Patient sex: M
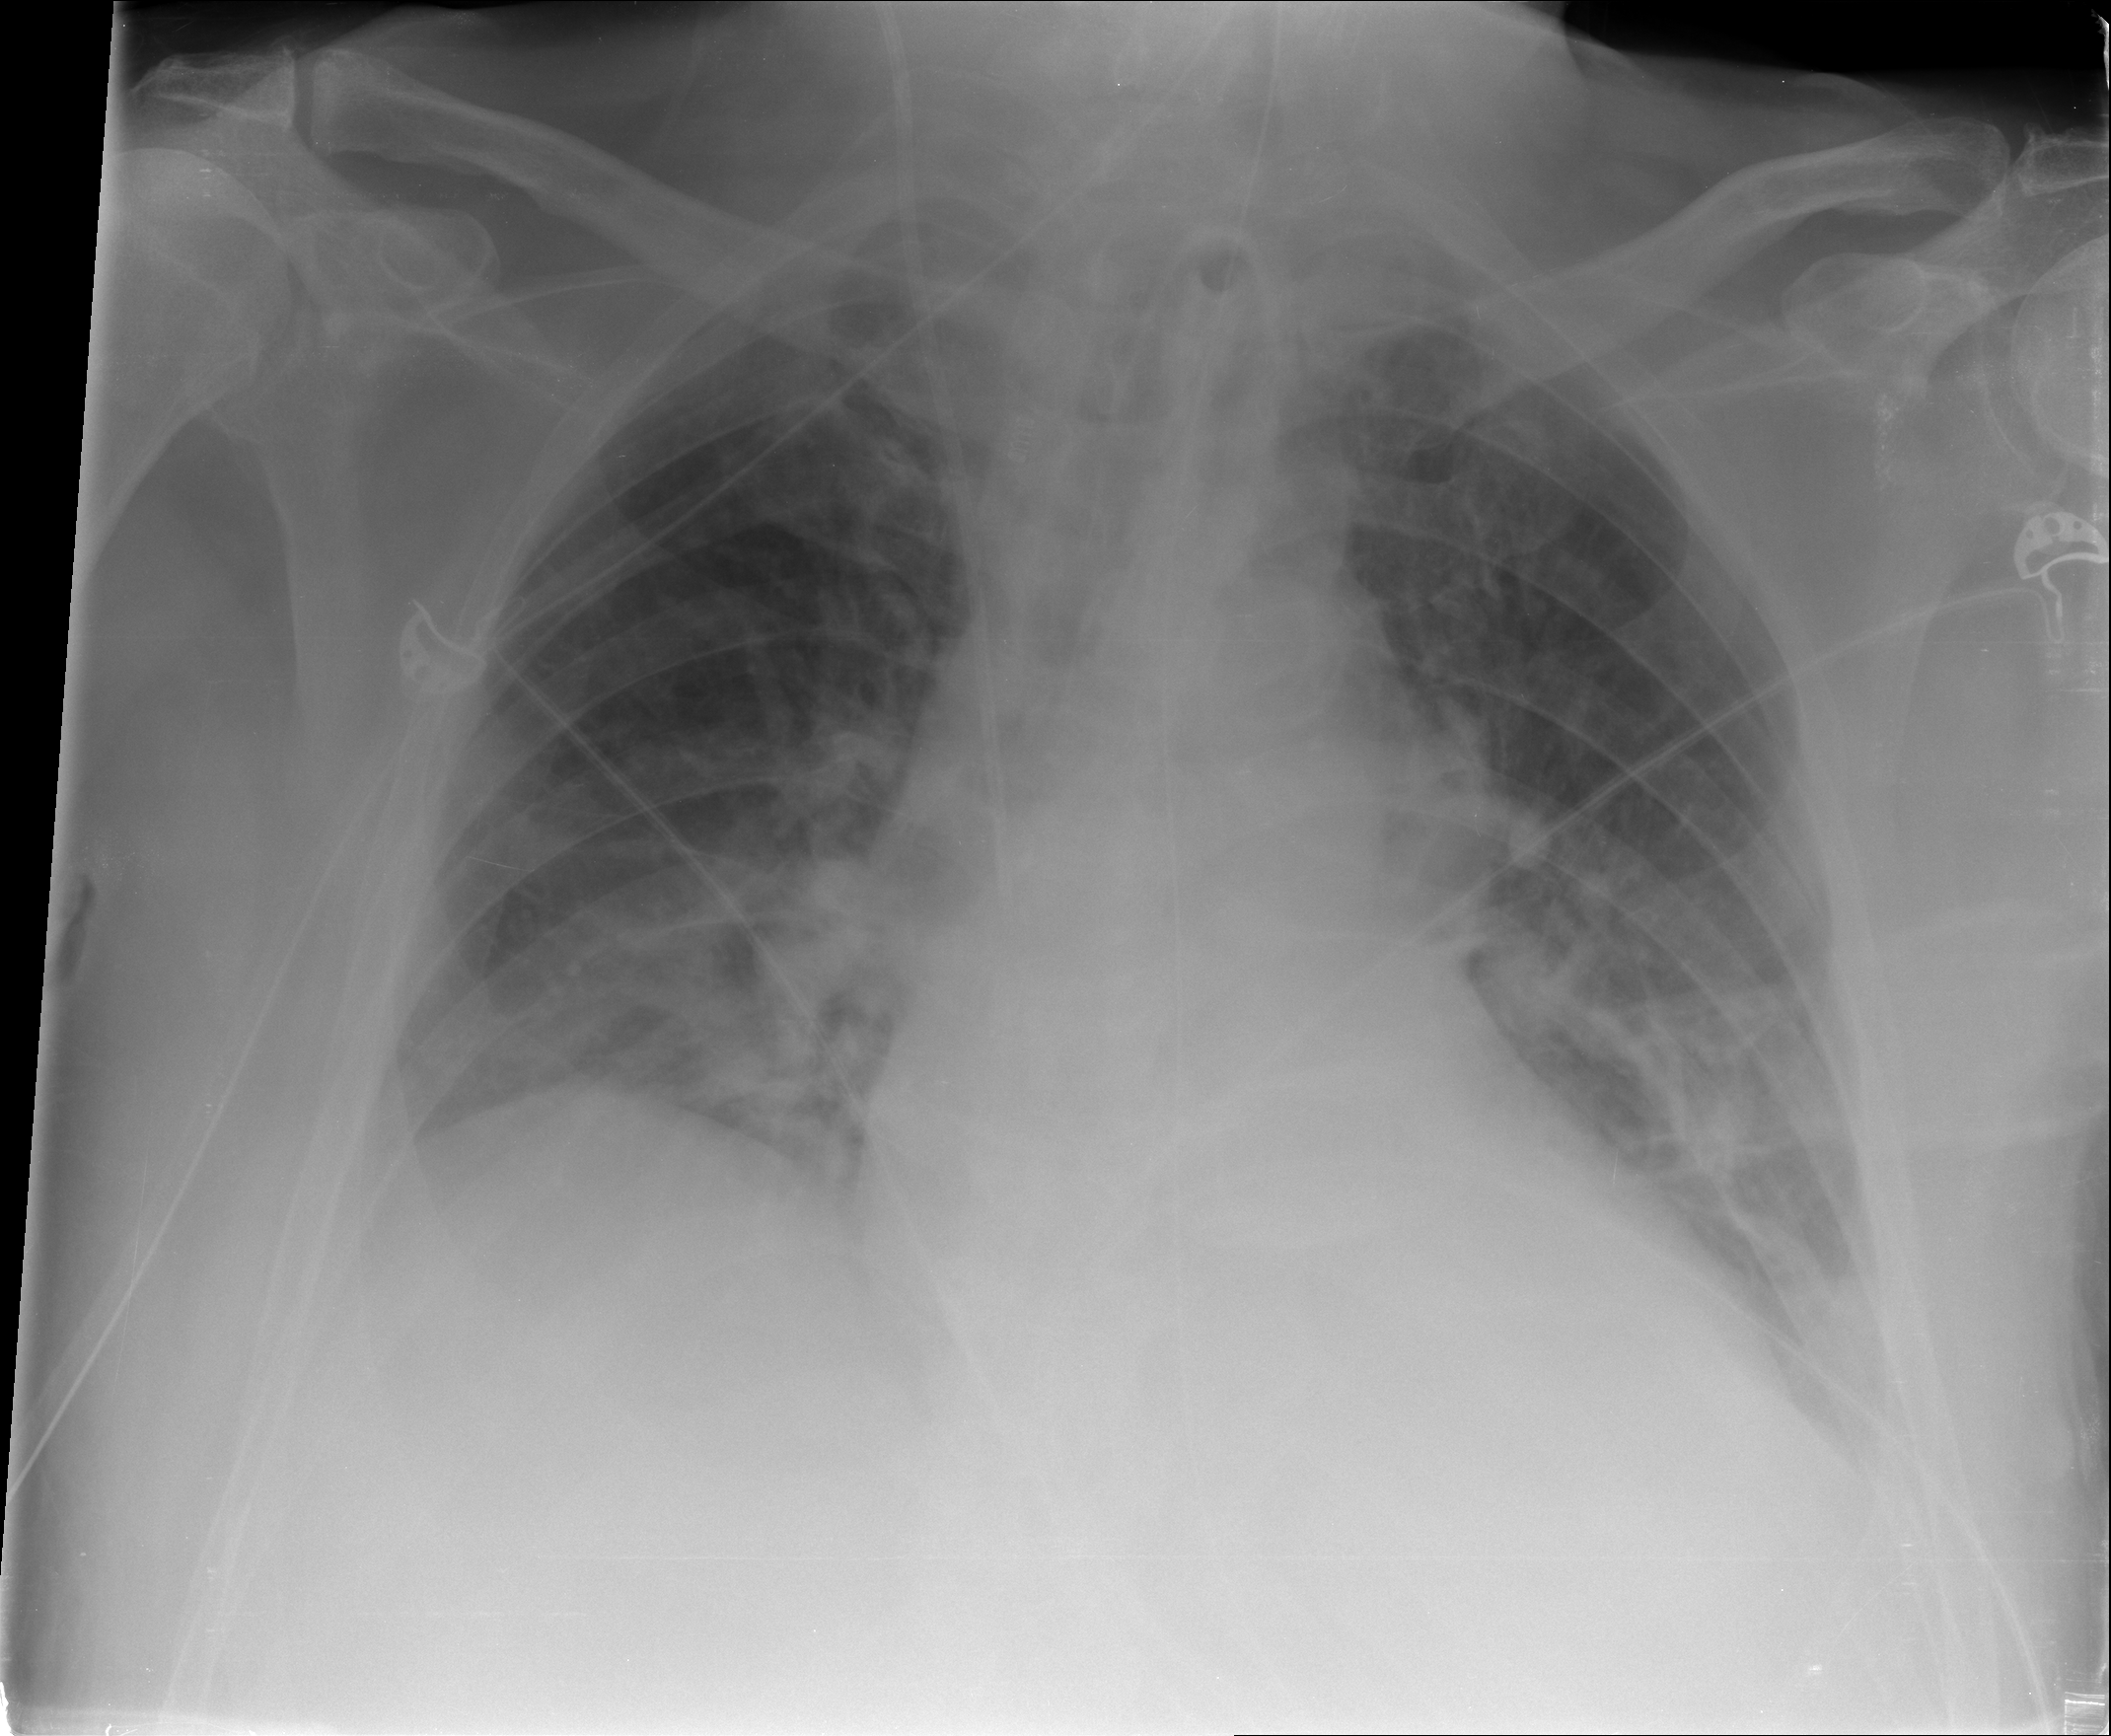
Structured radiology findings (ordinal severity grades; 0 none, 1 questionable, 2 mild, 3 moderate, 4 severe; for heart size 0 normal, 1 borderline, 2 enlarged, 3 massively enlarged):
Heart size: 2
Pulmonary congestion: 2
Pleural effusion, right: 0
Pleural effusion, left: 2
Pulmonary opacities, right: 2
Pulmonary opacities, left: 2
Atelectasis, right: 2
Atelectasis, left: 2